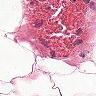
Metastatic tissue present: no